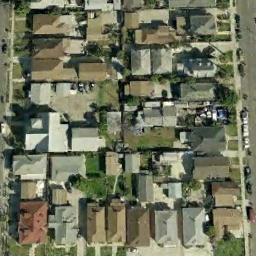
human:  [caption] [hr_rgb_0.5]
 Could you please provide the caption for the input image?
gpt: There are many roads in densely populated areas and densely arranged houses and trees of different sizes and shapes .

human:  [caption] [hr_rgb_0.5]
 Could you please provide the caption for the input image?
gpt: A dense residential area with lots of houses next to each other is surrounded by some roads .

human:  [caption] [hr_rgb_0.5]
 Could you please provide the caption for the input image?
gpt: There are many roads around the house .

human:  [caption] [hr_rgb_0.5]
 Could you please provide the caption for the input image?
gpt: The dense residential is on the grass next to the road with some cars .

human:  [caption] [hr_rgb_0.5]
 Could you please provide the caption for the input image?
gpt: There are buildings of different colors on a dense residential area .